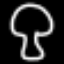
Label: mushroom